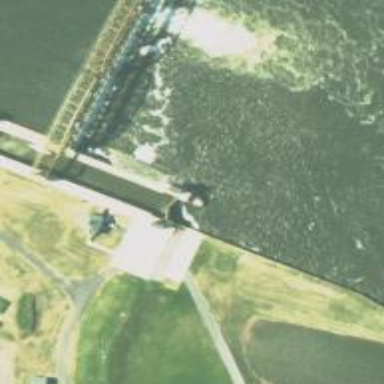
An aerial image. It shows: Lock gate on waterway.